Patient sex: F
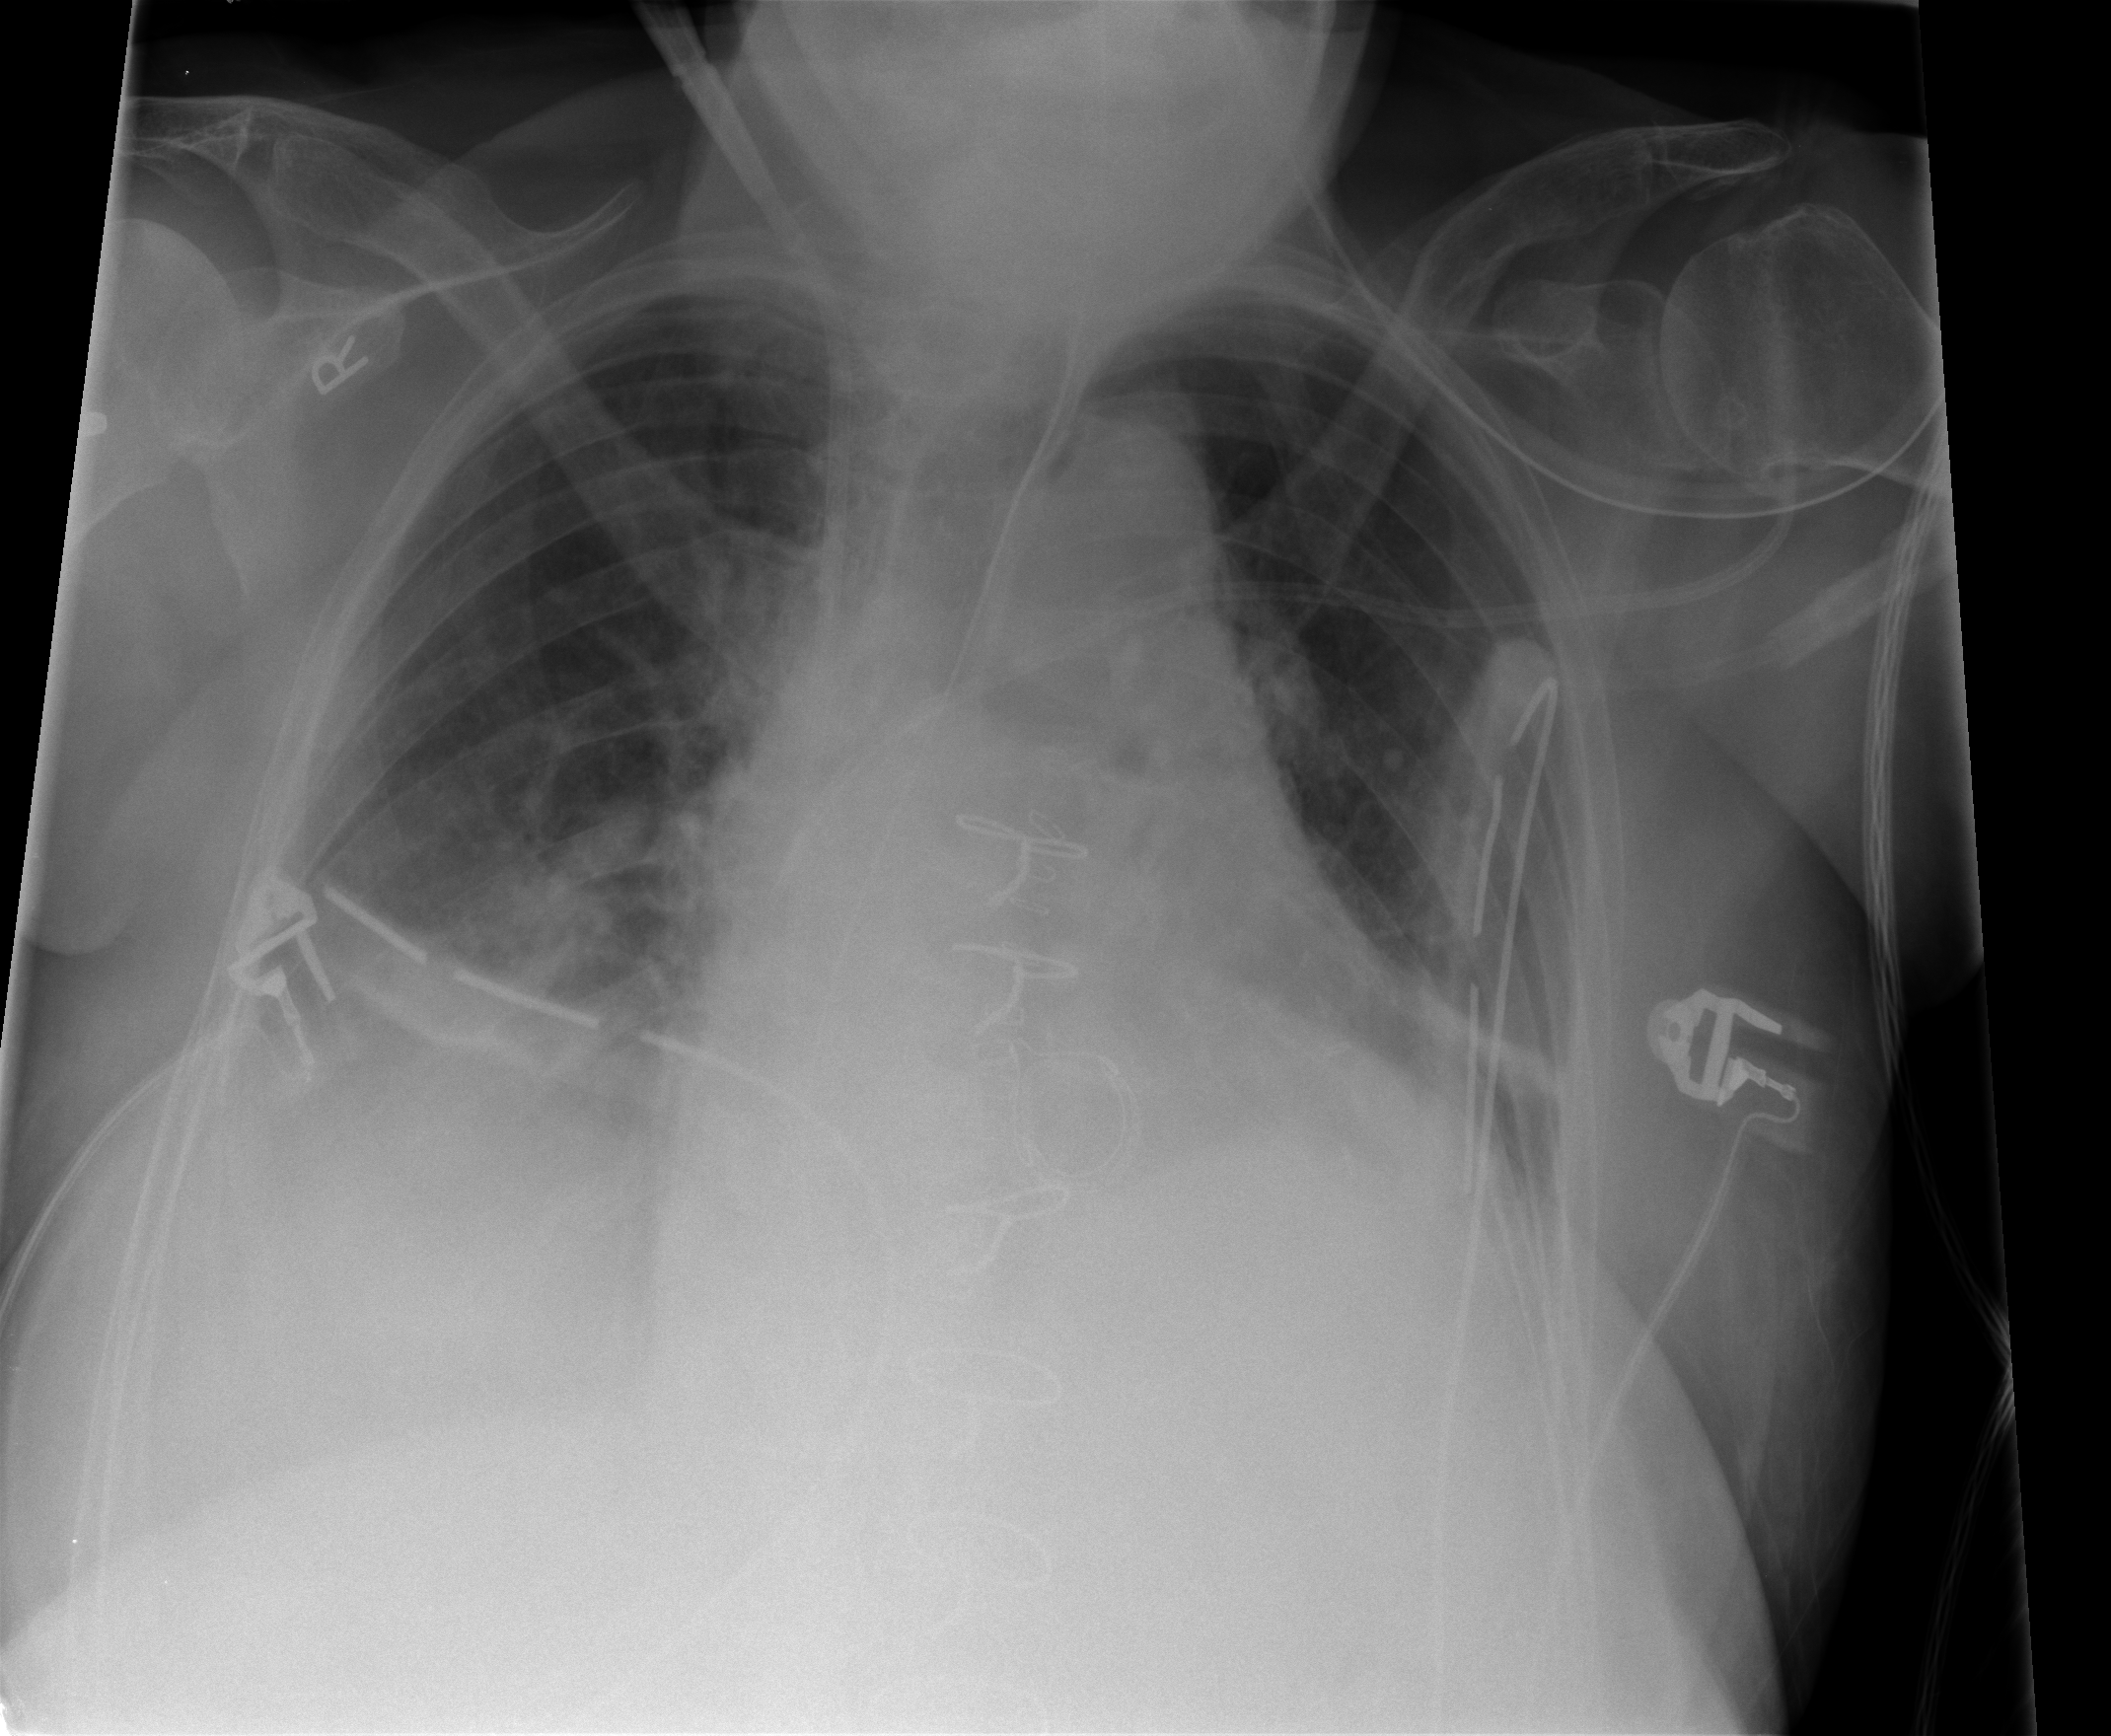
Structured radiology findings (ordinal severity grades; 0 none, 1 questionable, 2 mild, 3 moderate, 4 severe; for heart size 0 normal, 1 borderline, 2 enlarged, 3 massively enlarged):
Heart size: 2
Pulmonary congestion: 1
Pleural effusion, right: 2
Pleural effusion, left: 1
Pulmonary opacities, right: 0
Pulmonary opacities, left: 0
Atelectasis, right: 2
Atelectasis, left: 2